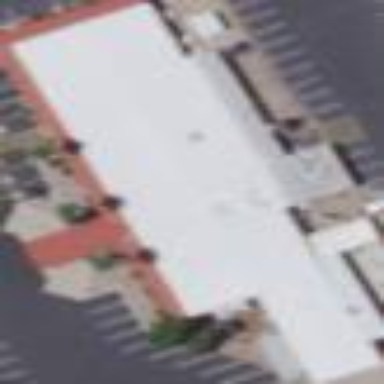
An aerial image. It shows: Building.